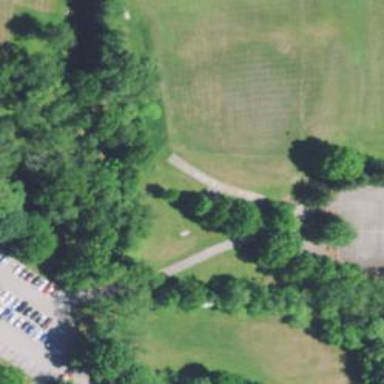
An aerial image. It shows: Disc golf basket.